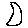
Label: moon